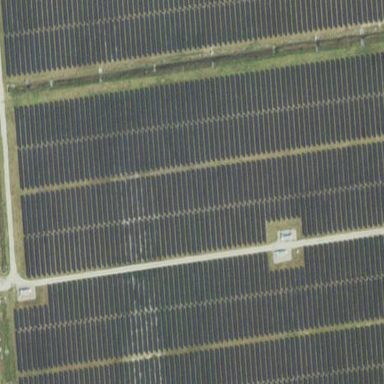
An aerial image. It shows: Solar power generator utilizing photovoltaic technology with solar photovoltaic panels.